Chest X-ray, PA view. Patient: 58 years old, sex M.
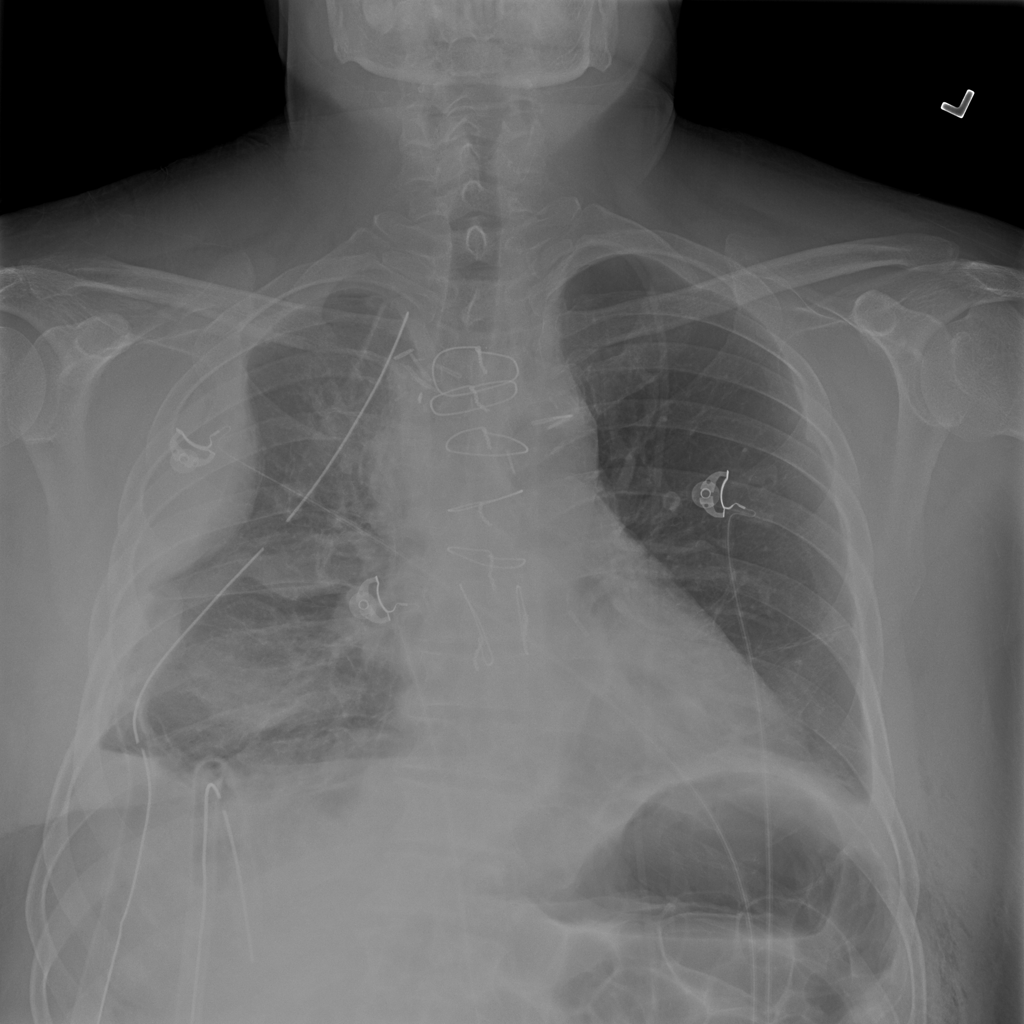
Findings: No Finding